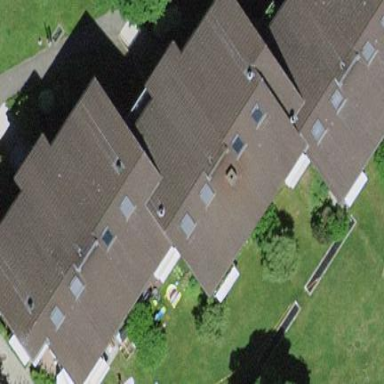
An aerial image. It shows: Residential building with gabled roof.